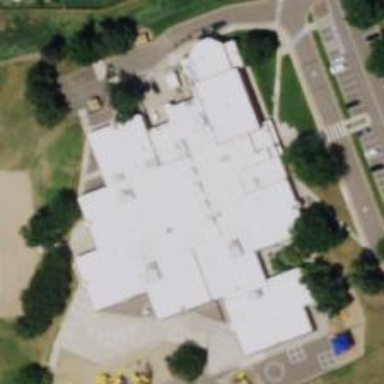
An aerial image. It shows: School.